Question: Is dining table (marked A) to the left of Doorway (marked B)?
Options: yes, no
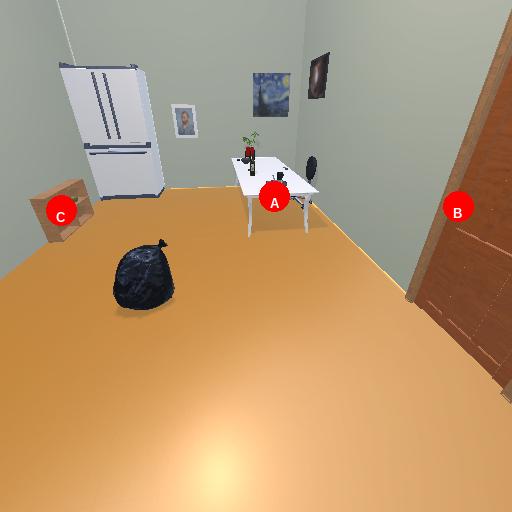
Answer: yes